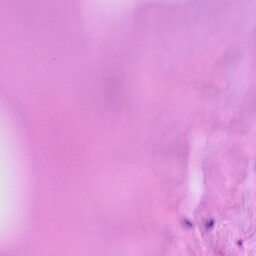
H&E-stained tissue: Breast